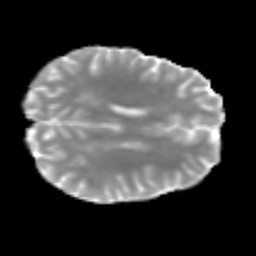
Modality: MD
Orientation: axial
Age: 21
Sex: male
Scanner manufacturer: siemens
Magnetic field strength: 3 T
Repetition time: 2.3 s
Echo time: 0.085 s